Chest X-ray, AP view. Patient: 42 years old, sex M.
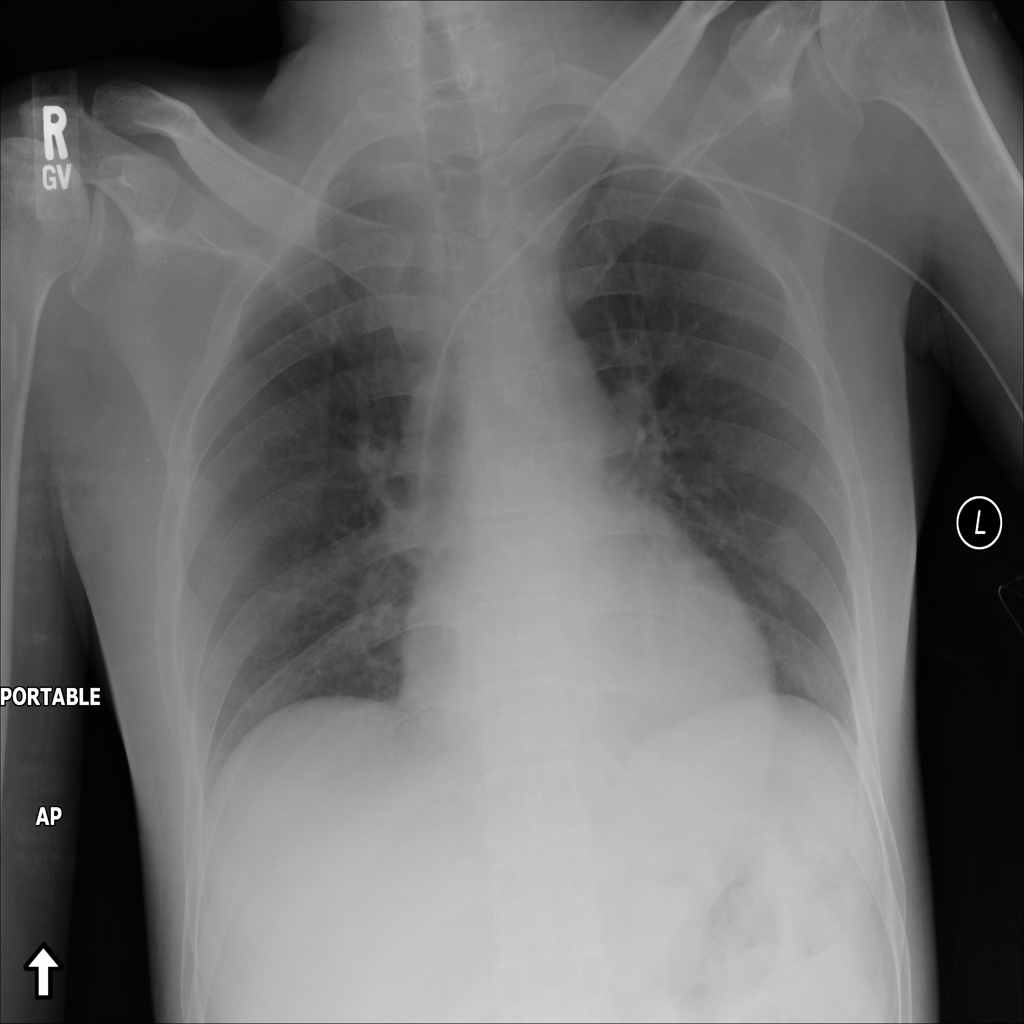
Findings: No Finding